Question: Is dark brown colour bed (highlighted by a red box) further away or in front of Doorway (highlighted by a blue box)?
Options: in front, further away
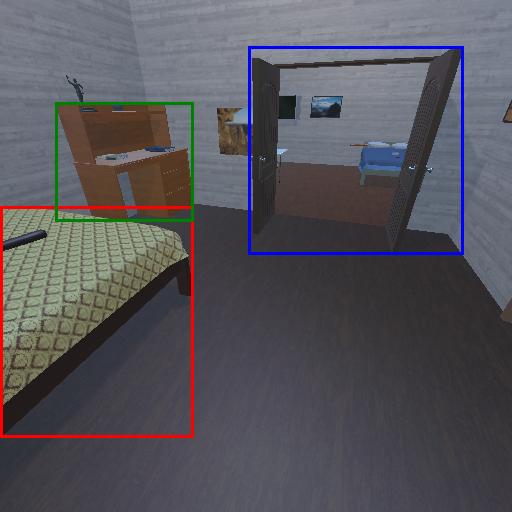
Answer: in front